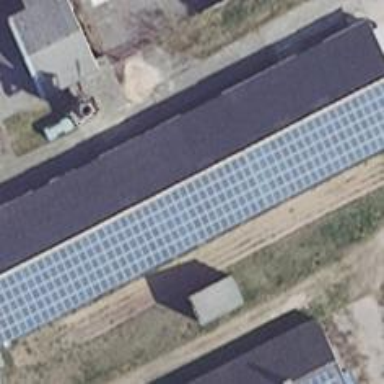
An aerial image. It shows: Small solar photovoltaic panel generator is producing electricity.